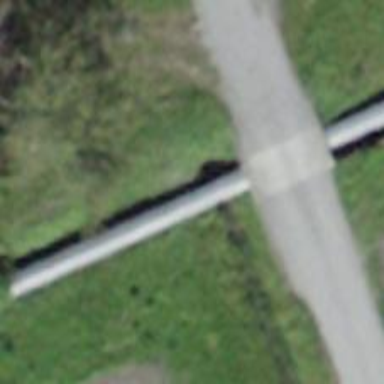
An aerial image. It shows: There is tunnel.